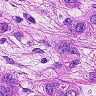
Metastatic tissue present: yes